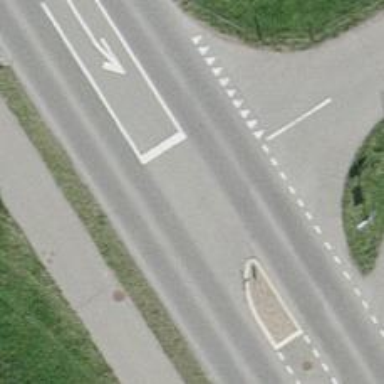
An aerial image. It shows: Secondary road with asphalt surface.